Interaction volume radius: 5 \u00c5
Interaction volume height: 15 \u00c5
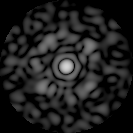
Disorder parameter: 0.823